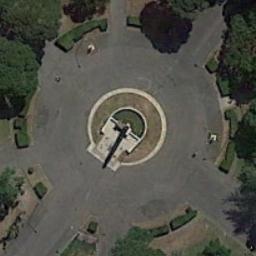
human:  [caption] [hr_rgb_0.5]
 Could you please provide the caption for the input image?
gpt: The roundabout is next to some trees .

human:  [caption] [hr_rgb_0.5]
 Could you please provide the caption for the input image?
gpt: There are many trees around the roundabout .

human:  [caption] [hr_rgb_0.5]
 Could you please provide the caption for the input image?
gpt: The roundabout connects some roads and some trees are next to the roundabout .

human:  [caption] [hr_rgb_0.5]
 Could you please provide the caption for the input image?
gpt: There are some trees and a few lawns around the crossroads .

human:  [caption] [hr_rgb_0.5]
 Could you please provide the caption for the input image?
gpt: There are some green trees around the roundabout .